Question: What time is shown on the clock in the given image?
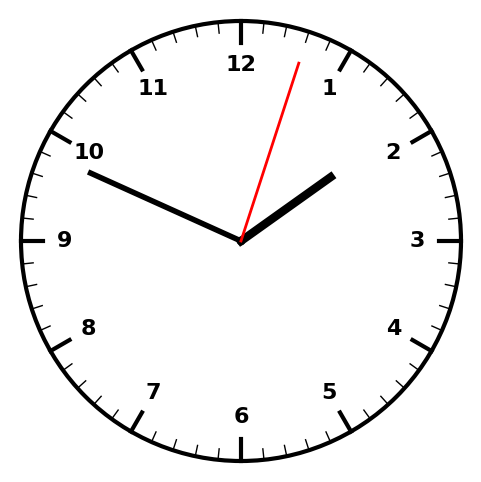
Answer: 01:49:03